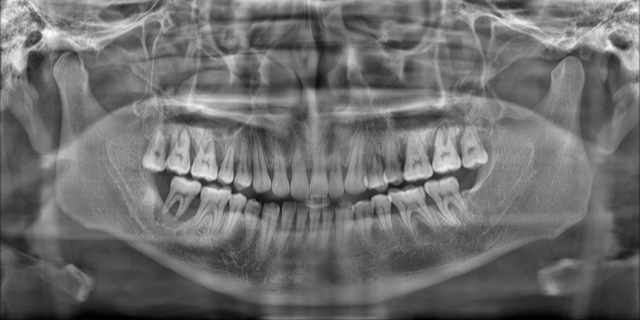
adult